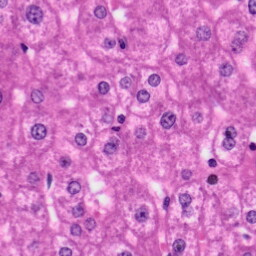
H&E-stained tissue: Liver